Question: I installed Live Share in VS Code but it is not showing me the login window, instead a tab for it appeared which has 2 buttons but they are not responding.

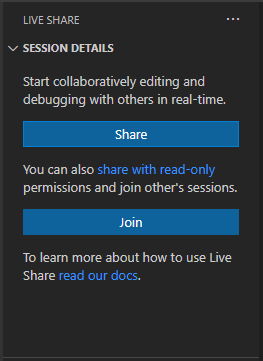
Answer: I ran into the same problem today. I'm not sure what causes this error but as suggested in a related <URL> I used the repair command that comes with the Live-Share extension:
- Open VSCode's command prompt:'ctrl' + 'shift' + 'p'- Enter the following command:'>Live Share: Repair Installation'- Follow further instructions
This fixed the problem for me.